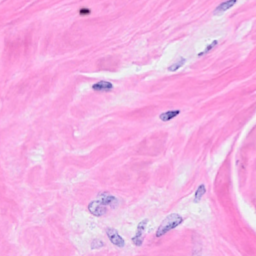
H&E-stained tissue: Breast